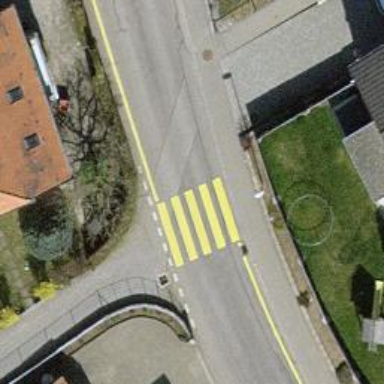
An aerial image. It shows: Marked crossing with zebra stripes on the road.